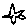
Label: star